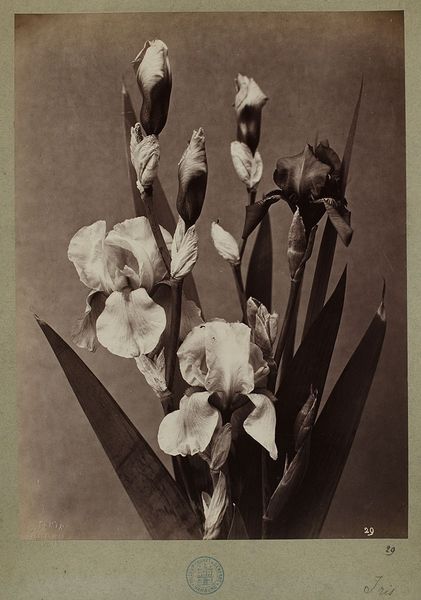
Titel: 29. Iris
Künstler: Constant Alexandre Famin
Standort: Hamburg
Institution: Museum für Kunst und Gewerbe Hamburg
Schlagwörter: blume, stillleben, foto, fotografie, photographie, blumenstillleben, lilie, photo, karton, iris, schwertlilie, albumin, lichtbild, naturfotografie, sachfotografie, bildwerke, angewandte und bildende kunst, hessische systematik, tierfotografie, naturphotographie, tierphotographie, schwarzweißpositivverfahren, silbersalzverfahren, schwarzweißfotografie, objektstudien, sachphotographie, albuminpapier, früchtestillleben, blumenstück